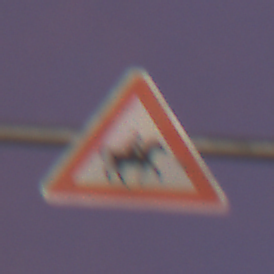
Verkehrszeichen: ReiterLinks
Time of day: SunriseSunset
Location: Outdoor (Urban)
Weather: PartlyCloudy
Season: NotSpecified
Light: Artificial